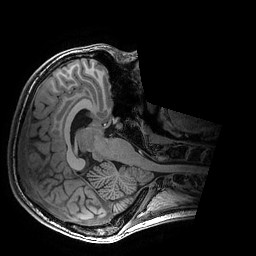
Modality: T1w
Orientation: axial
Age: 19
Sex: female
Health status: healthy
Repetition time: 2.53 s
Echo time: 0.0034 s